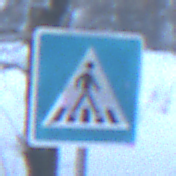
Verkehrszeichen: FussgaengerueberwegLinks
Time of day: Midday
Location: Outdoor (Nature)
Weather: Overcast
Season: Winter
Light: Natural